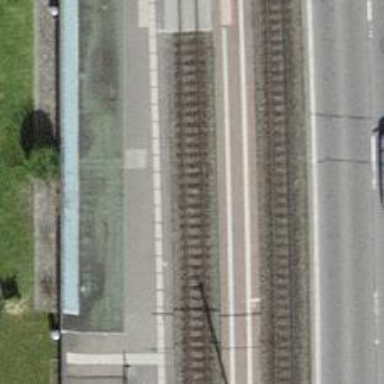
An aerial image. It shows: Light rail stop position for public transport.